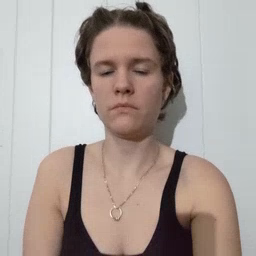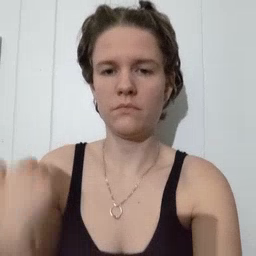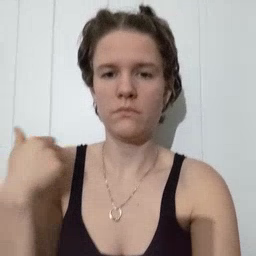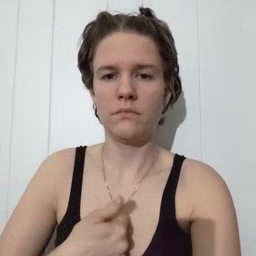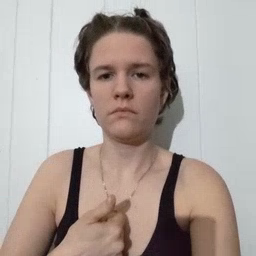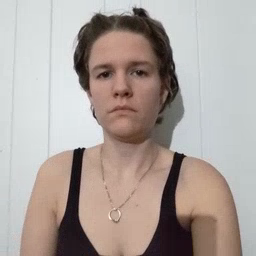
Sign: jacket